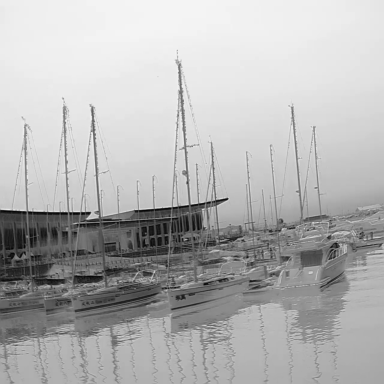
There are four sailboats in the infrared image.